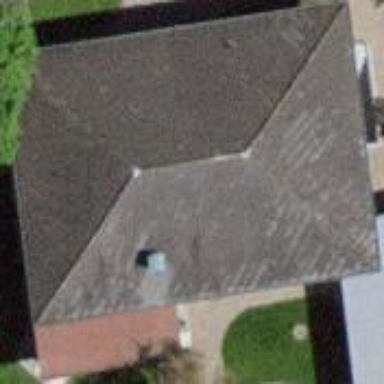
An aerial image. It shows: Residential building with half-hipped roof shape.